Question: I have an area spline highchart that seems to incorrectly place data points along the y-axis. I'm using the angular-highcharts directive and delivering the chart options through my service. The data itself is correct, as are the labels, the points are just placed too high along the y-axis. See image and code below:

Service function:
'''
function getReportingChart(quarterlyData, chartType, reportingType) {
// extract top 4 drugs
var top4 = _.sortBy(quarterlyData, 'x2q2').reverse().slice(0, 4);
var dataSeries = [];
var firstDrug = quarterlyData[0];
var seriesNumber = 0;
var quarters = ['Q1 2012', 'Q2 2012', 'Q3 2012', 'Q4 2012', 'Q1 2013', 'Q2 2013', 'Q3 2013', 'Q4 2013', 'Q1 2014', 'Q2 2014'];
_.each(top4, function (drug) {
var name = drug.A;
var dataArray = [];
dataArray.push(drug.x0q1);
dataArray.push(drug.x0q2);
dataArray.push(drug.x0q3);
dataArray.push(drug.x0q4);
dataArray.push(drug.x1q1);
dataArray.push(drug.x1q2);
dataArray.push(drug.x1q3);
dataArray.push(drug.x1q4);
dataArray.push(drug.x2q1);
dataArray.push(drug.x2q2);
var newDataSet = new buildSeries(name, dataArray, seriesNumber);
dataSeries.push(newDataSet);
console.log(newDataSet);
seriesNumber += 1;
});
return {
options: {
chart: {
type: chartType
},
plotOptions: {
series: {
stacking: 'normal'
}
},
},
series: dataSeries,
title: {
text: 'Top 4 Drugs By ' + annotateChartByType(reportingType).titleSuffix
},
credits: {
enabled: false
},
loading: false,
xAxis: {
categories: quarters,
tickmarkPlacement: 'between',
labels: {},
min: 0.5,
max: quarters.length - 1.5,
startOnTick: false,
endOnTick: false
},
yAxis: {
title: {
text: annotateChartByType(reportingType).yAxis.title
},
labels: {
format: annotateChartByType(reportingType).yAxis.unitformat
}
},
size: {}
};
}
'''
Below is the annotateChartByType function:
'''
function annotateChartByType(params){
var defaultOption = {titleSuffix:" Primary Reports", yAxis: {title: "Number of Reports", unitformat: '{value}'}};
switch (params) {
case 'ps-cases':
return defaultOption;
case 'patients':
return {titleSuffix:" Patient Incidence Rate",yAxis: {title: "Incidence Rate", unitformat: '{value:,.2f} %'}};
case 'serious-outcomes':
return {titleSuffix:" Outcome Rate", yAxis: {title: "Incidence Rate", unitformat: '{value:%.2f} %'}};
case 'serious-adverse-events':
return {titleSuffix:" Serious AE Rate", yAxis: {title: "Incidence Rate", unitformat: '{value:%.2f} %'}};
default:
return defaultOption;
}
}
'''
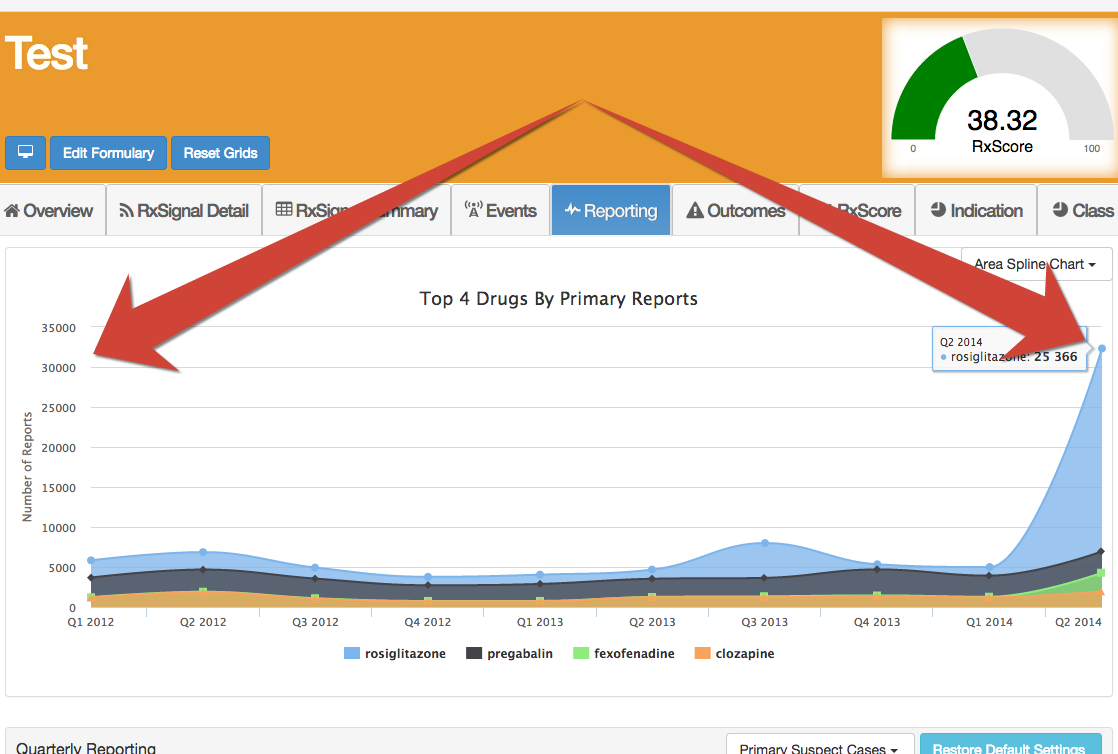
Answer: This is because you have:
'''
plotOptions: {
series: {
stacking: 'normal'
}
}
'''
This means that the value you are seeing is indeed correct for the blue series, but it is stacked upon three other series, which makes it go higher on the y-axis. If this is unintentional just remove this code.
If it is intentional you can get the total instead of the series value using the 'total' value in a 'formatter' or 'pointFormat'. See this 'pointFormat' example:
'''
tooltip: {
pointFormat: '<span style="color:{point.color}">*</span> {series.name}: <b>{point.y}</b> ({point.total})<br/>'
}
'''
See <URL>. This is the default with the parenthesis added to show the total.